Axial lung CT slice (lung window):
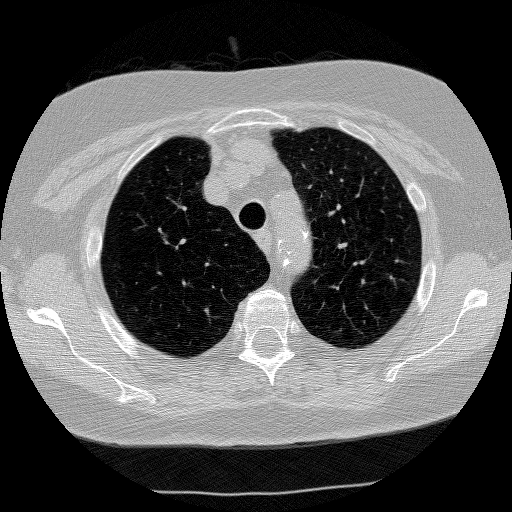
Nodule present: no